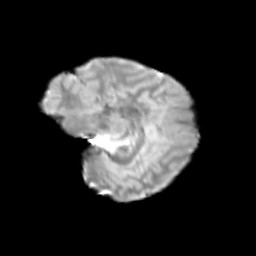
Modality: T2w
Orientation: sagittal
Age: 10
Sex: female
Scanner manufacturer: siemens
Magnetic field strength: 3 T
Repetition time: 3.8 s
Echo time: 0.07 s